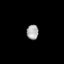
Tissue: lung
Cell type: Myeloid cells
Senescence score: 0.2313
Nuclear area (px): 175
Mean DAPI intensity: 164.251